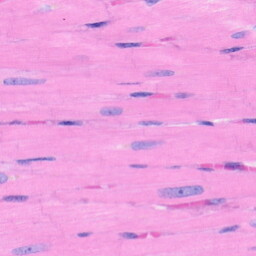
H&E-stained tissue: Heart